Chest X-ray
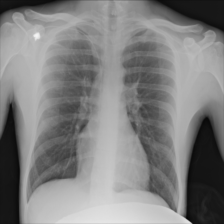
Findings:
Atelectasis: negative
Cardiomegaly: negative
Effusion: negative
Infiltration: negative
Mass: negative
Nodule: negative
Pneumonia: negative
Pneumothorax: negative
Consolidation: negative
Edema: negative
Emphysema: negative
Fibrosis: negative
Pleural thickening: negative
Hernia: negative